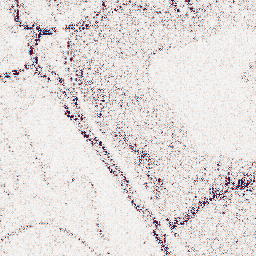
Category: wavelet
Decomposition family: wavelet_reverse_biorthogonal
Decomposition parameters: wavelet: rbio4.4
level: 1
Upsampling method: bicubic_3x
Upsampling parameters: scale: 3
Upsampling scale: 3